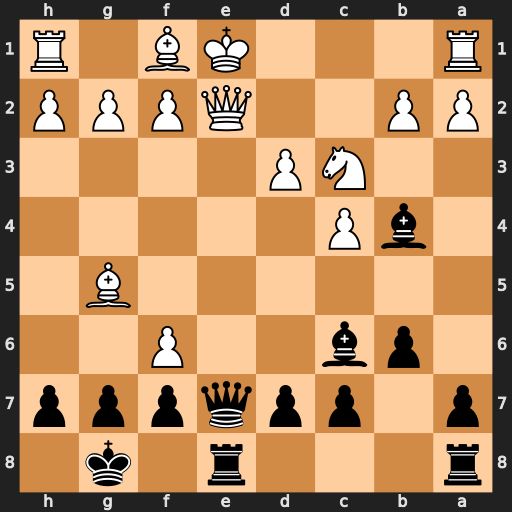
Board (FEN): r3r1k1/p1ppqppp/1pb2P2/6B1/1bP5/2NP4/PP2QPPP/R3KB1R
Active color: b
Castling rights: KQ
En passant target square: -
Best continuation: Bxc3+ bxc3 Qa3